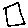
Label: square